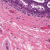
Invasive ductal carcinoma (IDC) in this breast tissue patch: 0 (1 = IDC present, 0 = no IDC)